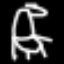
Label: chair